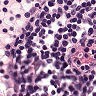
Metastatic tissue present: no